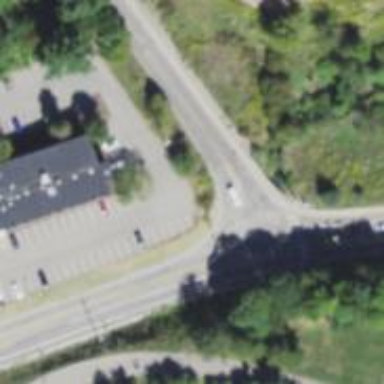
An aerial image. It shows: Secondary road with asphalt surface and sidewalk on the left.